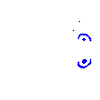
Particle: electron